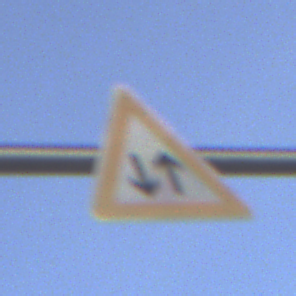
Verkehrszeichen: Gegenverkehr
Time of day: SunriseSunset
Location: Outdoor (Nature)
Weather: PartlyCloudy
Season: NotSpecified
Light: Natural